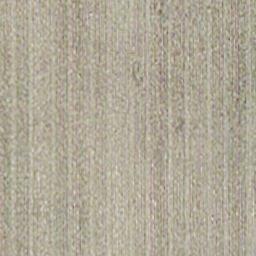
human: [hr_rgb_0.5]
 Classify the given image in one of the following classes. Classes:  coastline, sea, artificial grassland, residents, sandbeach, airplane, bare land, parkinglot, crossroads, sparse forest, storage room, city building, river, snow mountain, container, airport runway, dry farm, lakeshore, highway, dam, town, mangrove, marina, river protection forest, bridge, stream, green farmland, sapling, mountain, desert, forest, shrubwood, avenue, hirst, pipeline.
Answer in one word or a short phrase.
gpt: dry farm